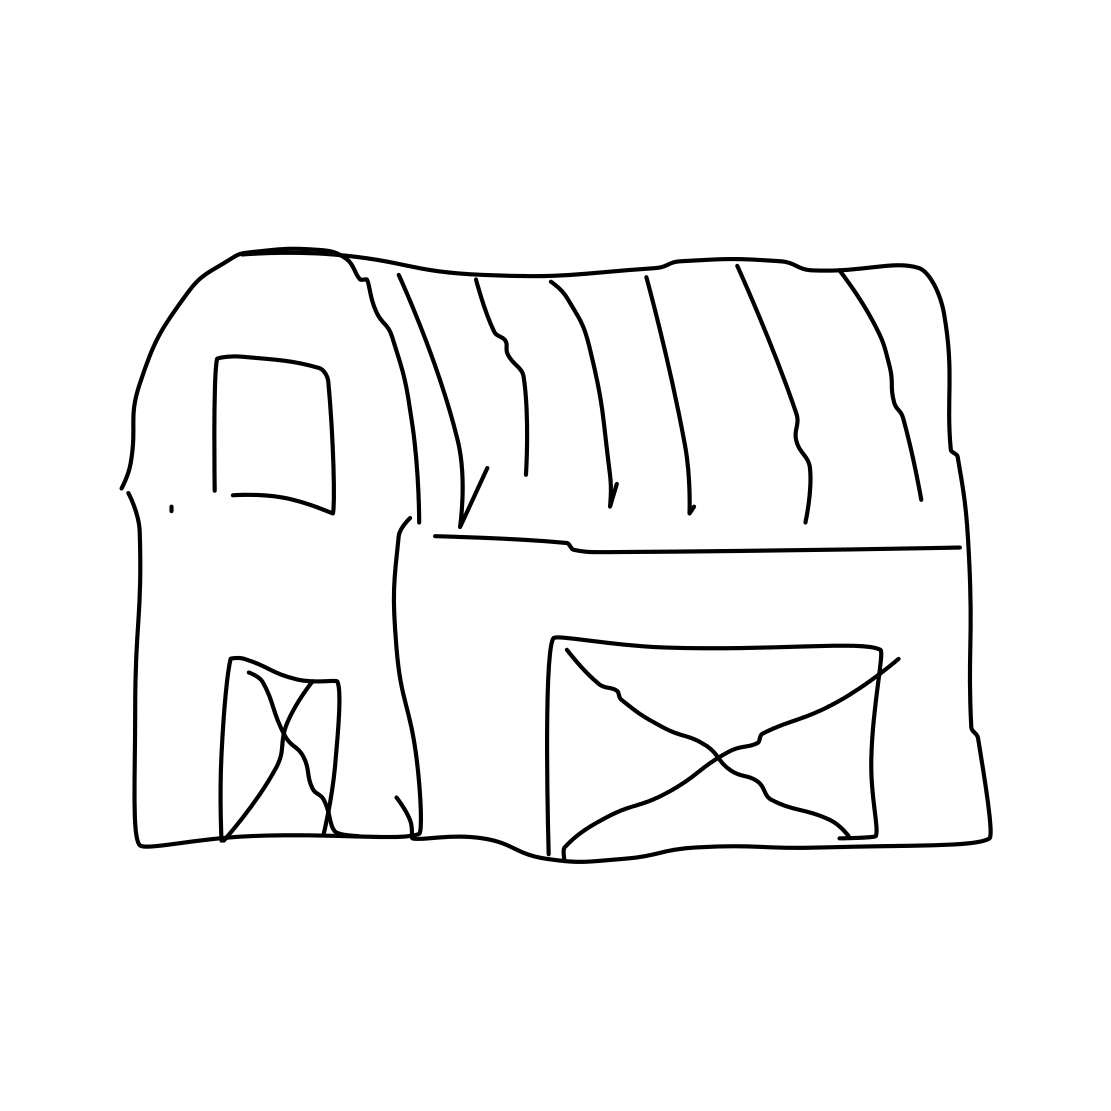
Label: barn